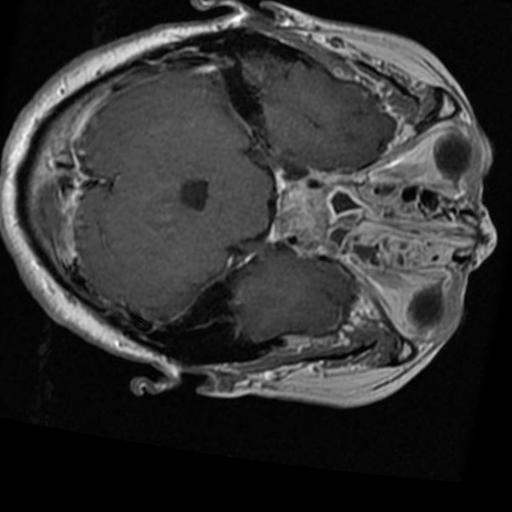
Label: brain_tumor